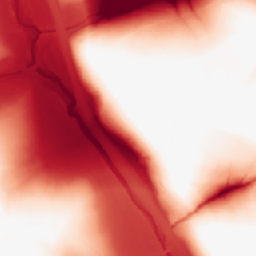
Category: morphological
Decomposition family: tophat
Decomposition parameters: size: 100
mode: black
Upsampling method: nearest
Upsampling parameters: scale: 8
Upsampling scale: 8